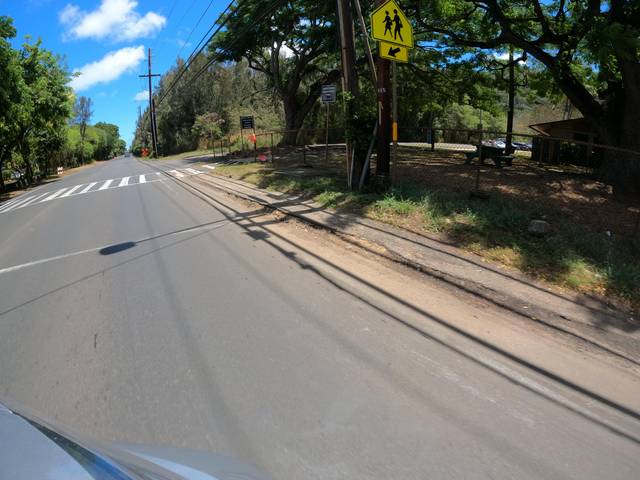
Region: United States
Coordinates: 21.665, -158.05